Interaction volume radius: 5 \u00c5
Interaction volume height: 30 \u00c5
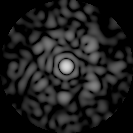
Disorder parameter: 0.6768